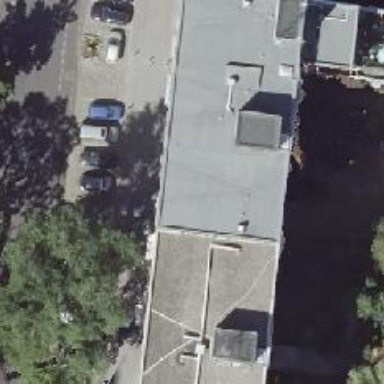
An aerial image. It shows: Parking entrance.